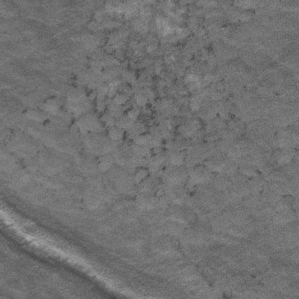
Label: frost